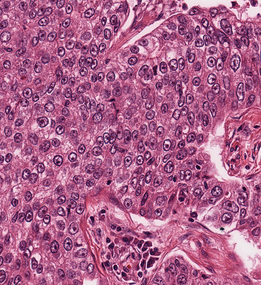
Tumor epithelial tissue: yes
Tumor-associated stroma tissue: yes
Normal tissue: no